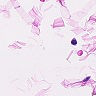
Metastatic tissue present: no